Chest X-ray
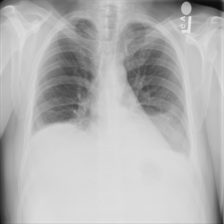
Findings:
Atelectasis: negative
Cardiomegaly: negative
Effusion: negative
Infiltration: negative
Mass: negative
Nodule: negative
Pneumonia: negative
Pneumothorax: negative
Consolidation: negative
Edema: negative
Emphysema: negative
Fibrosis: negative
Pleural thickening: negative
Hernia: negative